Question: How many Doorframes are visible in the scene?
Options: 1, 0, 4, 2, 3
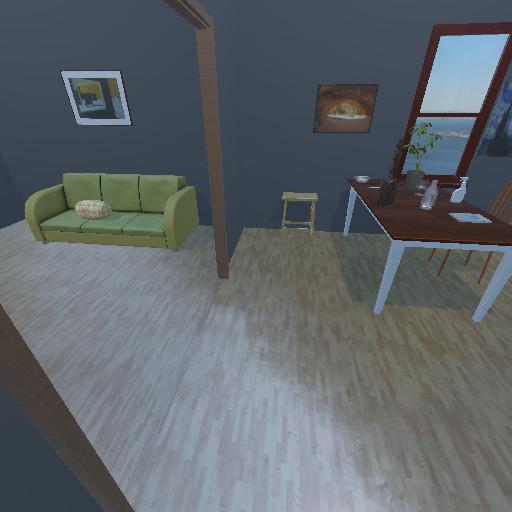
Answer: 1